Question: there is an block device (xvdb) whic is 30GB.
it is not existing in aws console so i cannot get image (copy) of this block.
is there anyway to get copy of this block with aws management console?

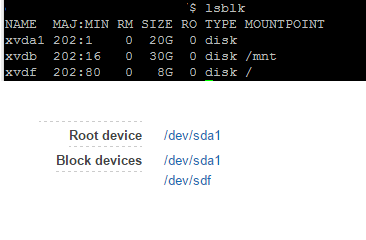
Answer: Heuristics suggest that this is an m3.large or r3.large instance, and '/dev/xvdb' is your 32GB SSD , also known as an instance store volume.
<URL>
If this is true, you definitely need to familiarize yourself with ephemeral disks before you continue using it for whatever you are using it for. They don't appear in the console because they are not EBS volumes, and can't be snapshotted for the same reason.
Importantly, you should not to snapshot an ephemeral disk, because you should never store anything important on one.
They are intended for transient/temporary use only, such as for temporary files or swap space, because unlike EBS, they are not redundant. They are automatically wiped if you stop the instance, and are blank if you start it back up again (unlike EBS). If the host machine the object instance running on experiences a hardware failure, their data will also go away.
They do have their advantages. They're physically inside the host machine, not across the LAN like EBS. They have no IOPS charge like magnetic EBS (again, good for swap and temp files). Also, they are free... But as you can see, they are quite different from EBS volumes.